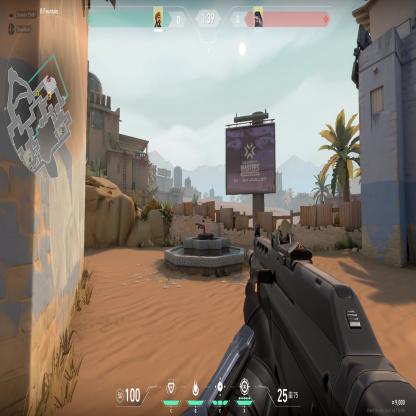
Label: enemy